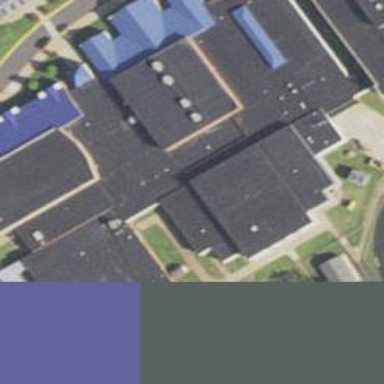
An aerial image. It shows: School building.